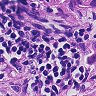
Metastatic tissue present: yes